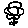
Label: flower